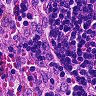
Metastatic tissue present: no